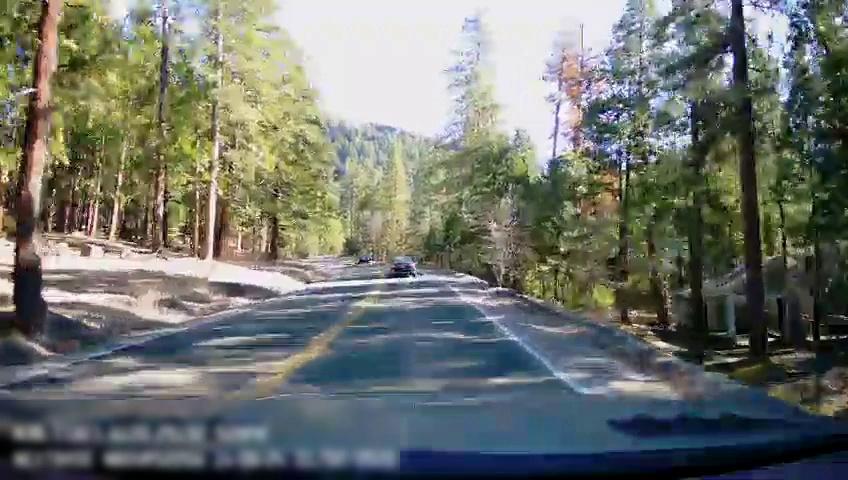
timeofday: Day
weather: Sunny
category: Drivable Space
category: Vehicles | Car
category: Vehicles | Car
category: Lanes | Opposite Lane
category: Lanes | Current Lane
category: Lanes | Current Lane